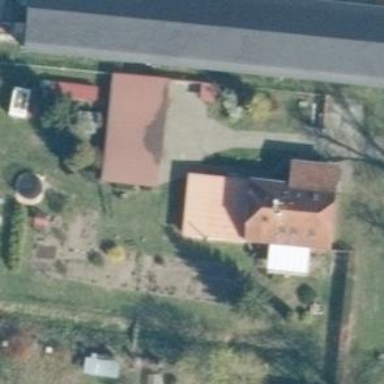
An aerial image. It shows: Driveway.